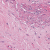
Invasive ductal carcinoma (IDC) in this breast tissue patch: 0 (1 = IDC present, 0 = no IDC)